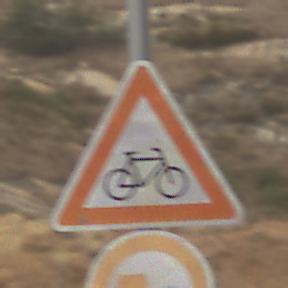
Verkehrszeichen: RadverkehrLinks
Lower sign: UeberholverbotKraftfahrzeuge
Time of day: MorningAfternoon
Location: Outdoor (Nature)
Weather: Overcast
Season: NotSpecified
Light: Natural